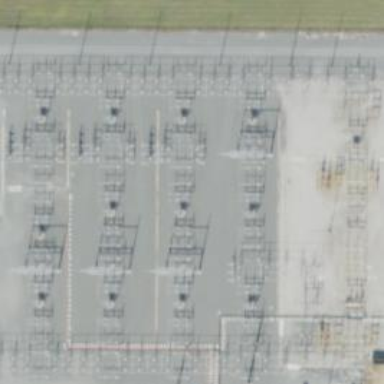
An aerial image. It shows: Switch for power supply.